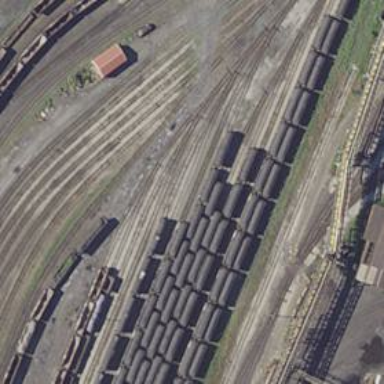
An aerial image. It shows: Railway yard used for servicing trains.